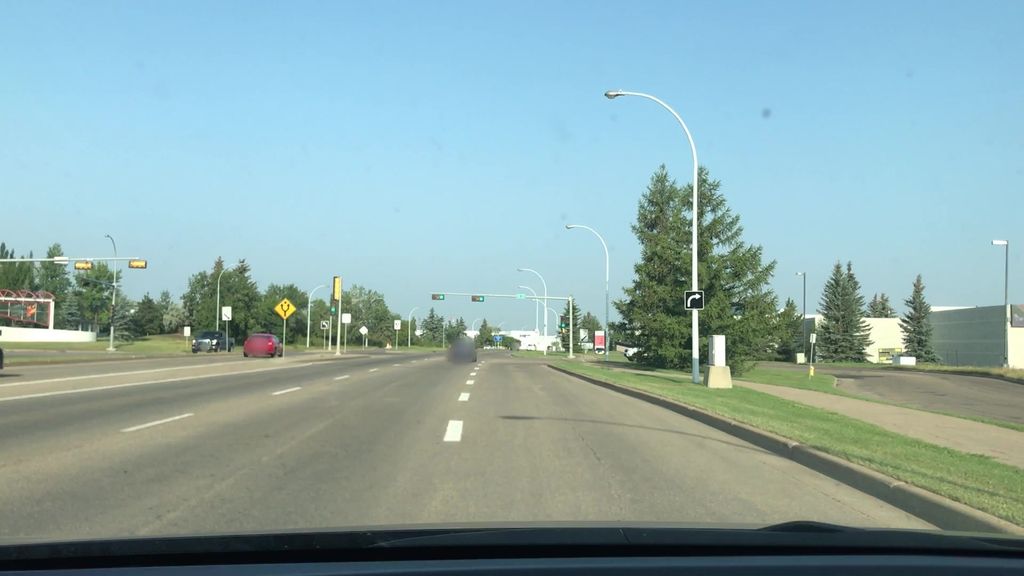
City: edmonton